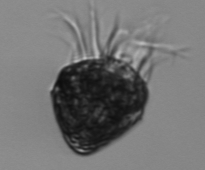
Label: Strombidium_morphotype2